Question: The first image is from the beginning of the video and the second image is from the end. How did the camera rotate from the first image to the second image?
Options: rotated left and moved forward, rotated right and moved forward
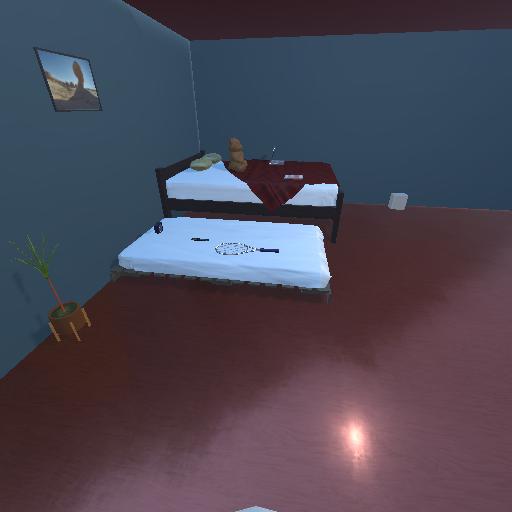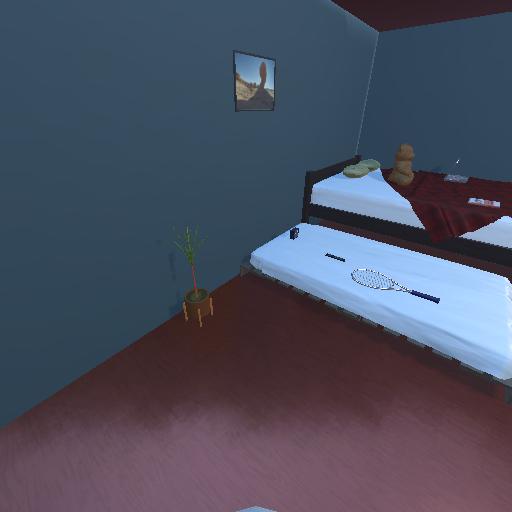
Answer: rotated left and moved forward